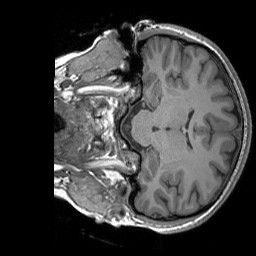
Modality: T1w
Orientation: coronal
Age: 19
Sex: female
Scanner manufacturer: siemens
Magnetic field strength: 3 T
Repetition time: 1.9 s
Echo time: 0.00243 s